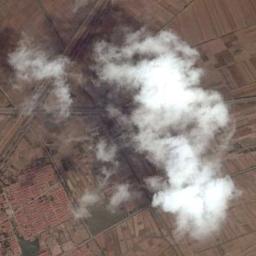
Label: cloud